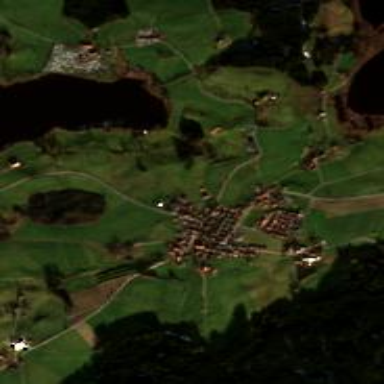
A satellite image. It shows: Village.